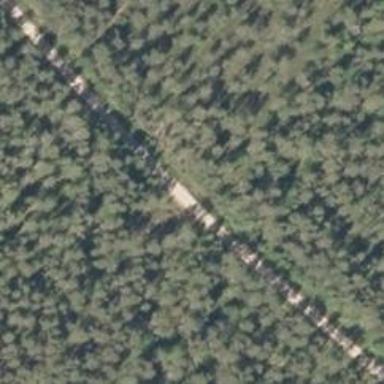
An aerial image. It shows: Unclassified road.